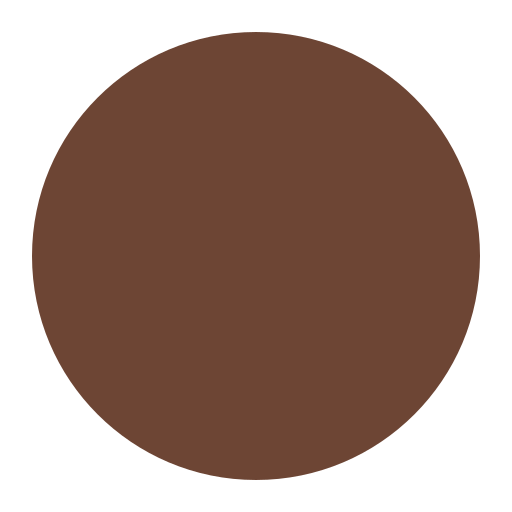
brown circle flat